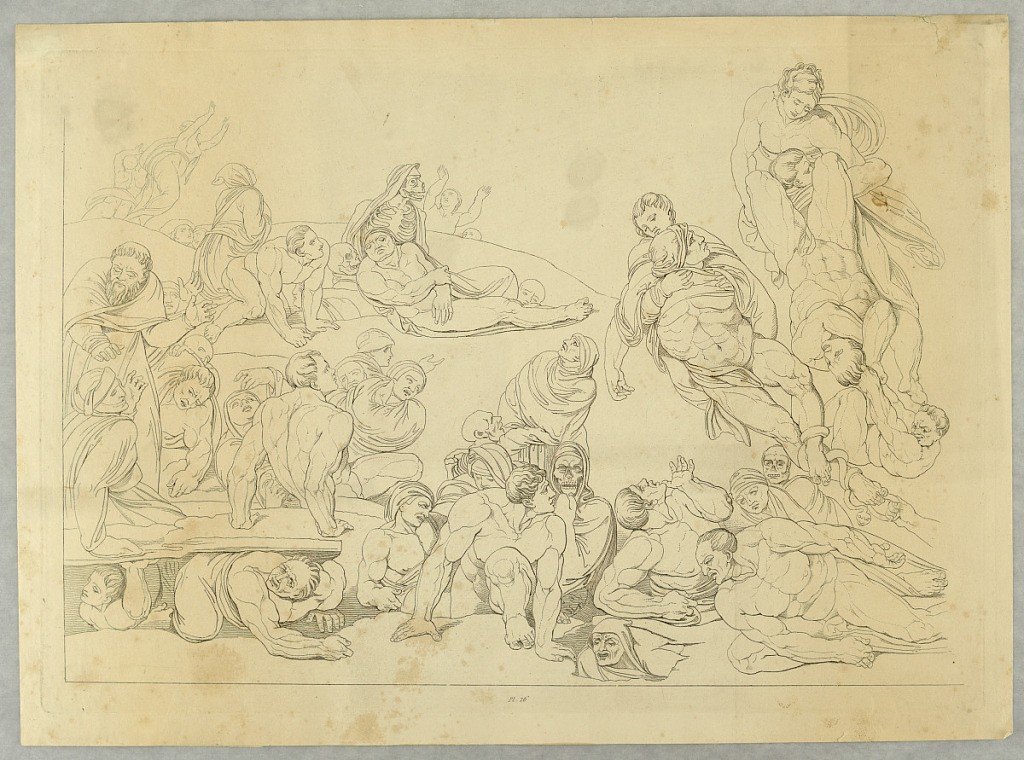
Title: Print
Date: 1822
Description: Plate 16